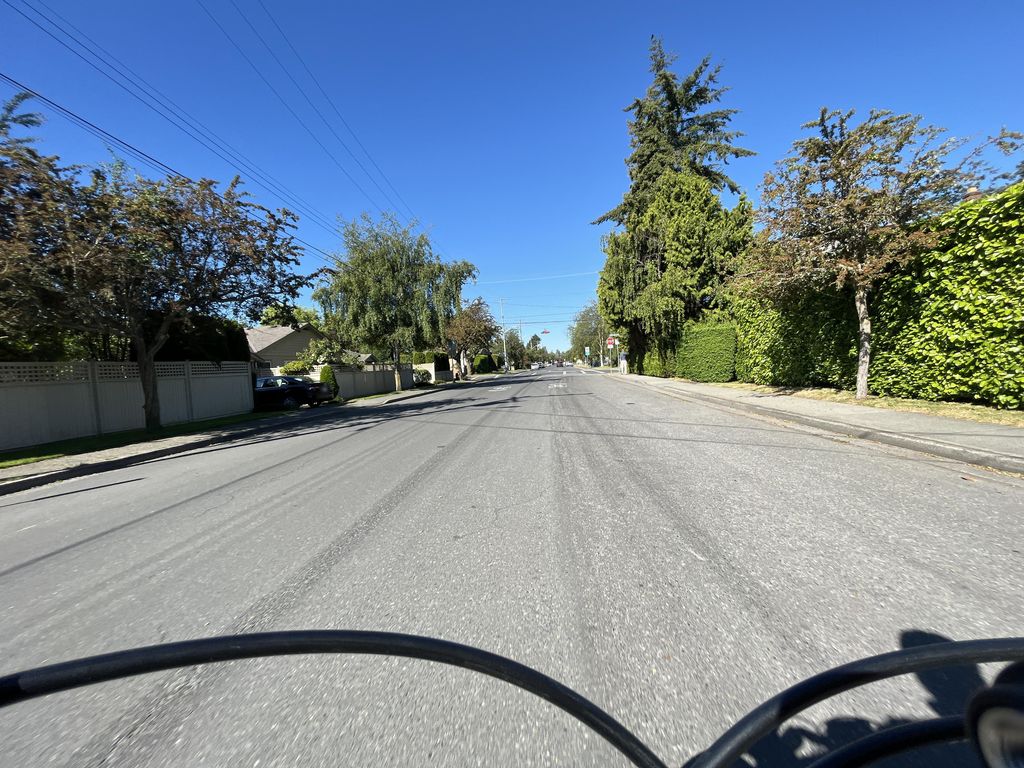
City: victoria